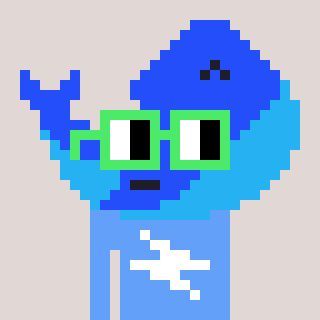
a pixel art character with square light green glasses, a whale-shaped head and a blue-colored body on a warm background